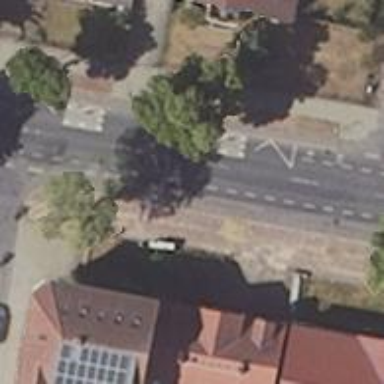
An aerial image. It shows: Bus stop with shelter.